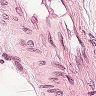
Metastatic tissue present: yes